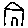
Label: house